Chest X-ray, PA view. Patient: 53 years old, sex M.
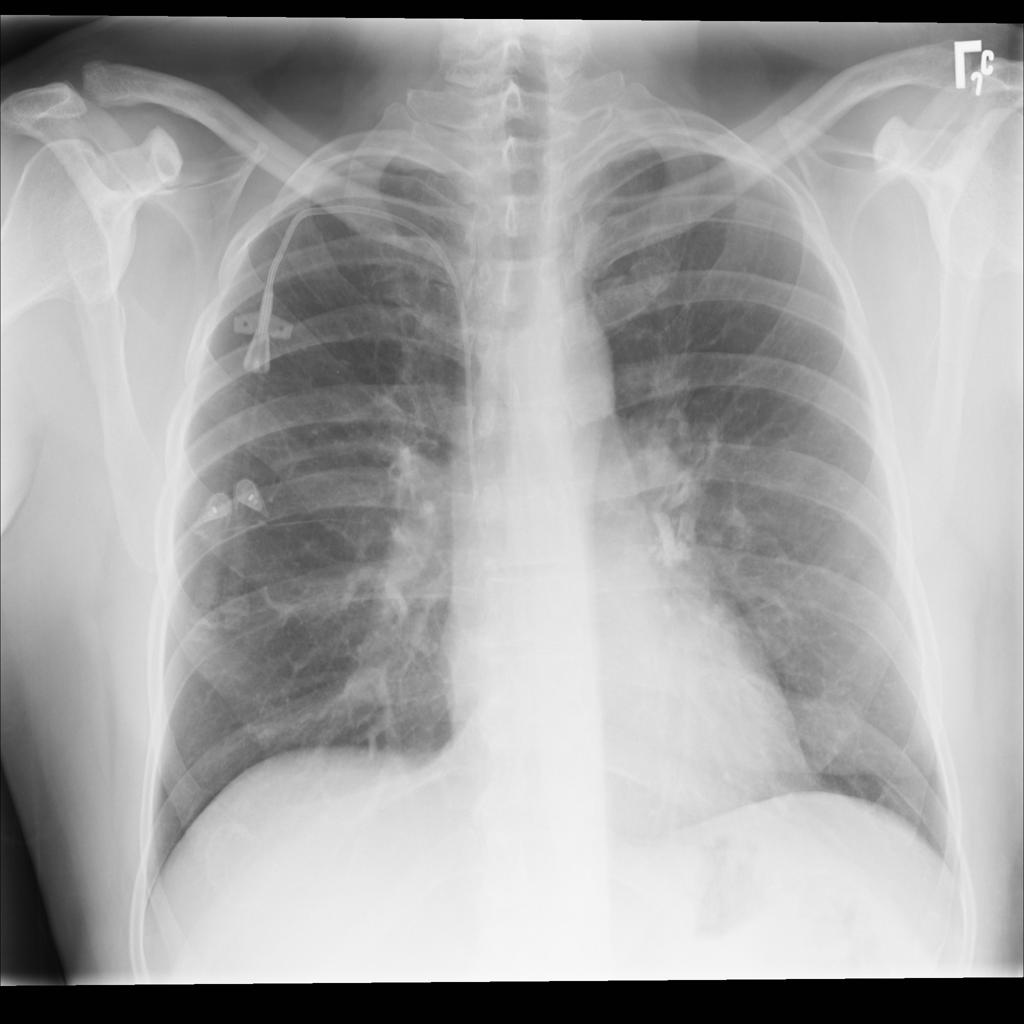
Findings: No Finding